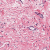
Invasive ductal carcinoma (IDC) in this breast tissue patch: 0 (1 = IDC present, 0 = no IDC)